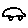
Label: car